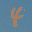
Label: 4